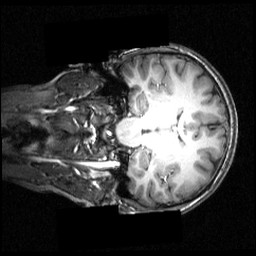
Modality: T1w
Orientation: coronal
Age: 20
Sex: female
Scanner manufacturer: siemens
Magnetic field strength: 3.951 T
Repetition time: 1.5 s
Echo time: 0.00335 s